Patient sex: F
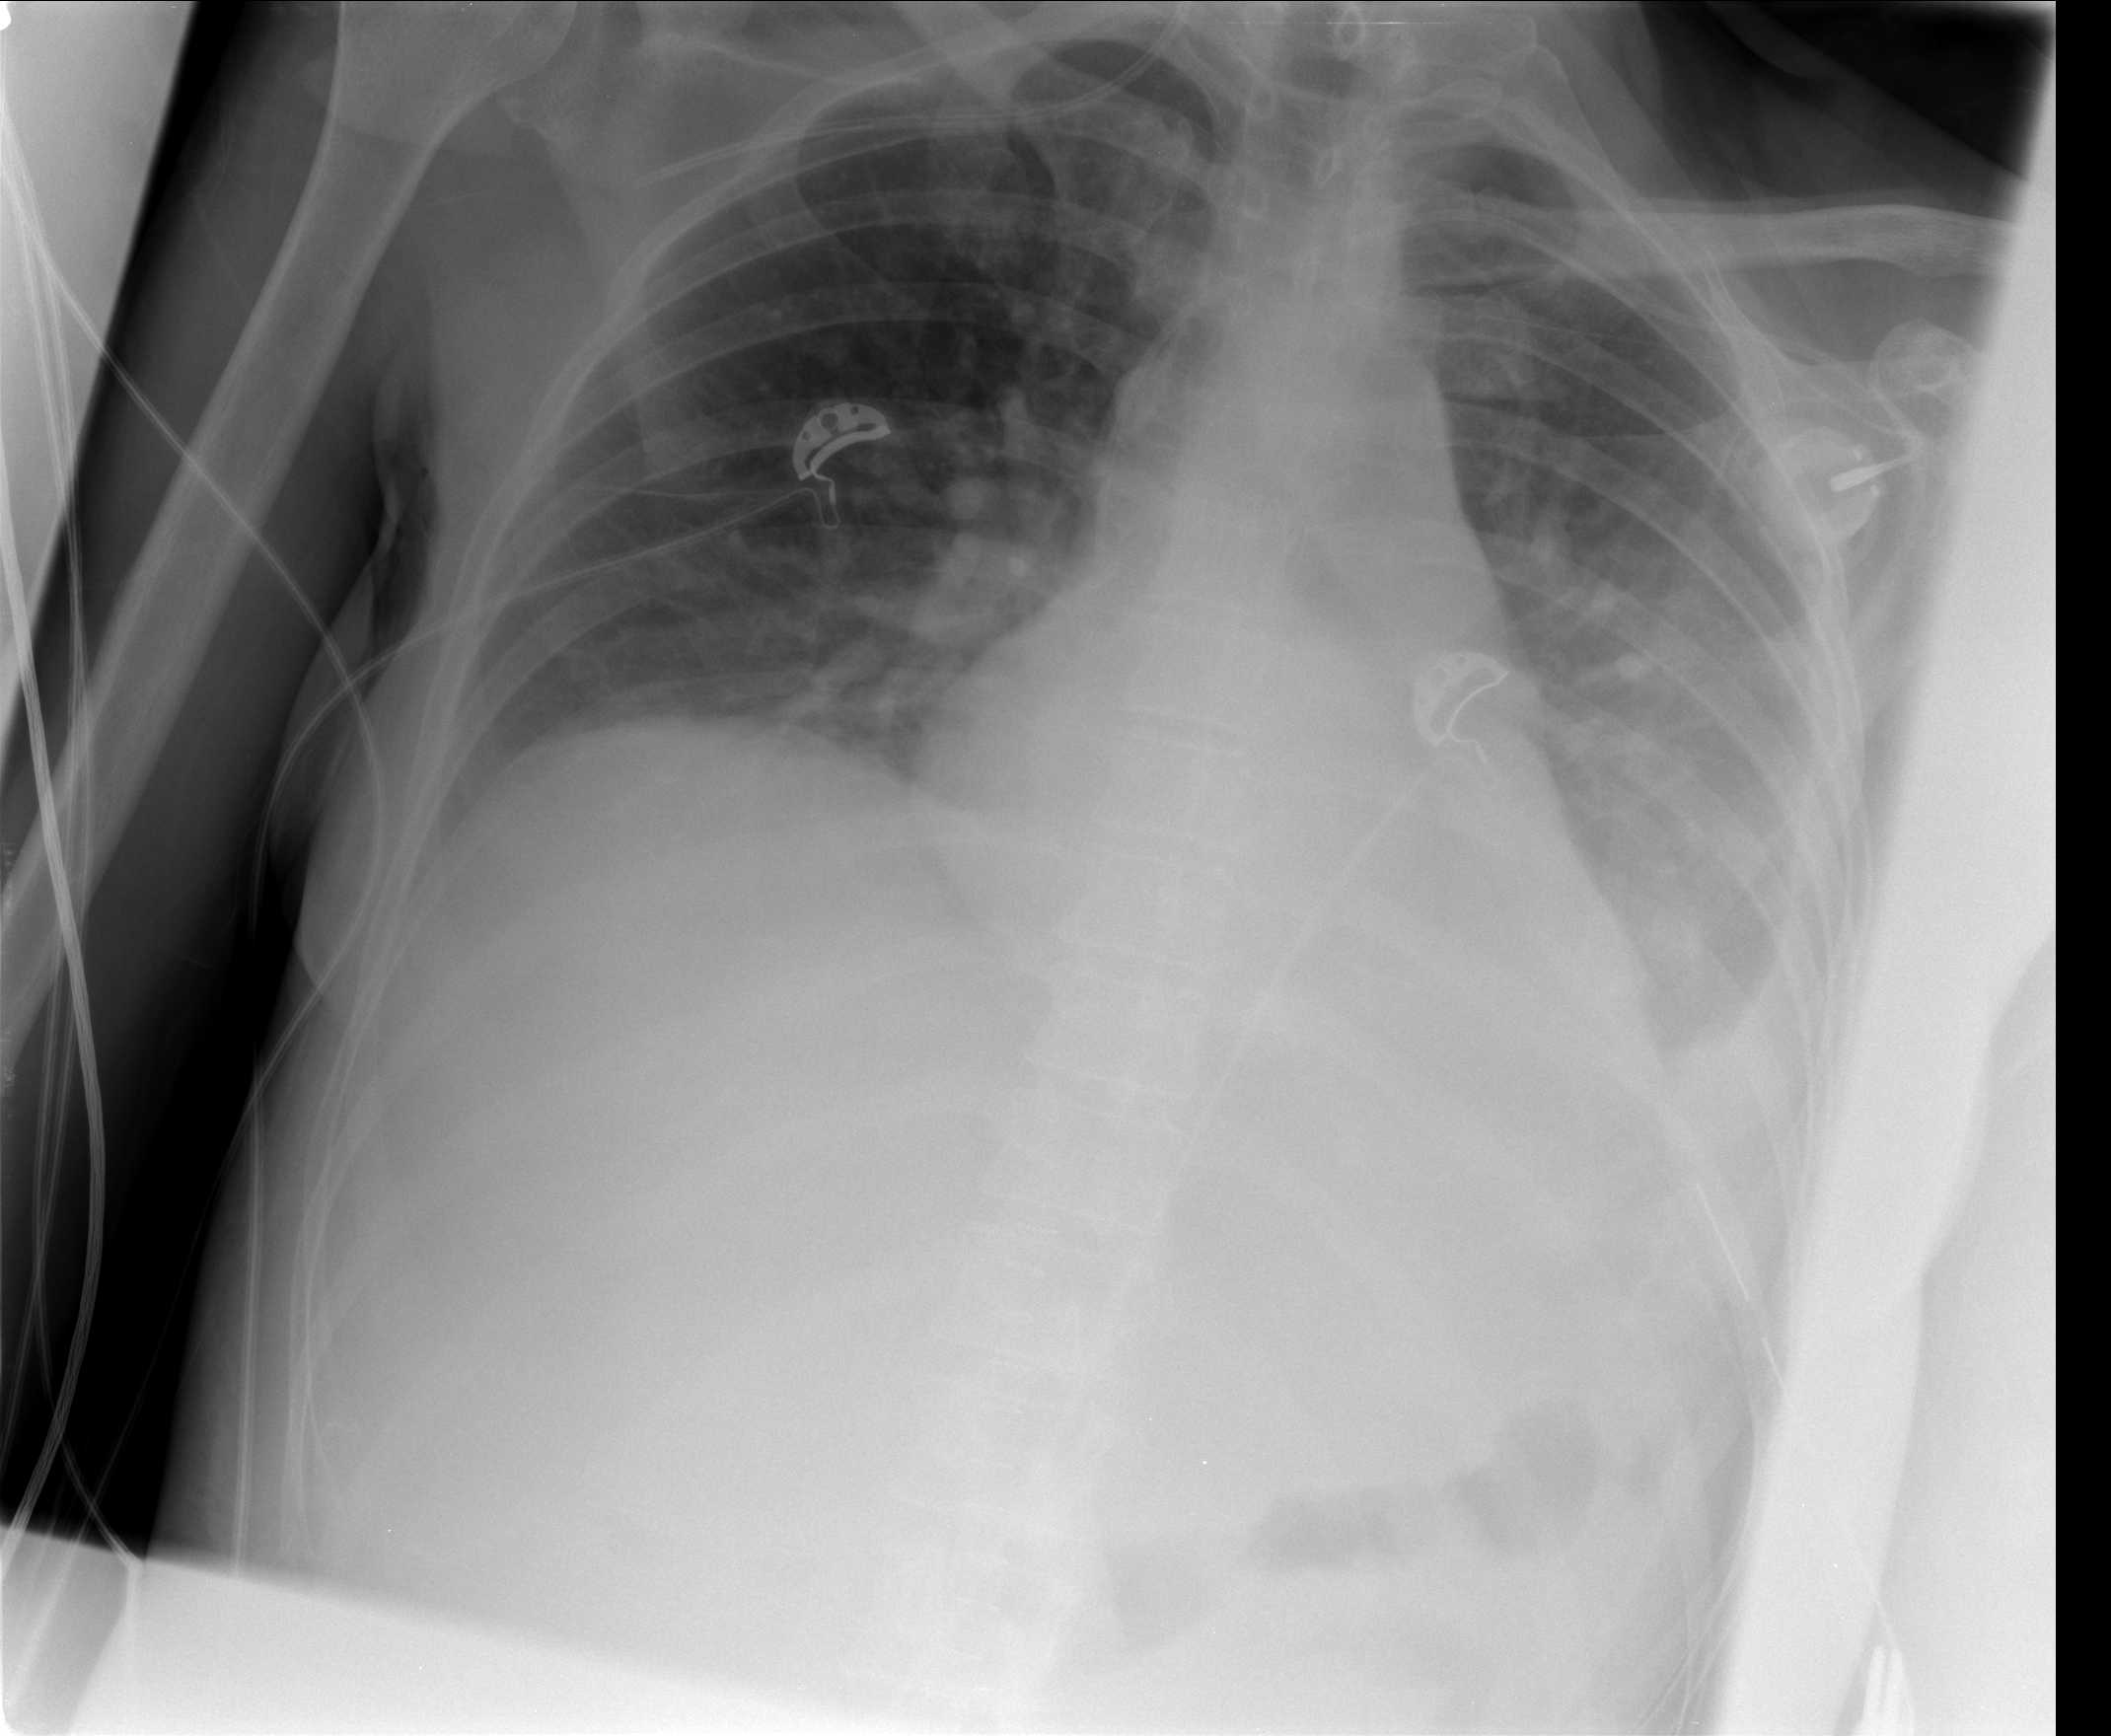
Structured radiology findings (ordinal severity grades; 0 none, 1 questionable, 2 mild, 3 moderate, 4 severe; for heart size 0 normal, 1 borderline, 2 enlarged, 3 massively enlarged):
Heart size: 0
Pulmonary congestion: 0
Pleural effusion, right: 0
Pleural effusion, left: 3
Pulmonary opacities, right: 0
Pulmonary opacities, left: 0
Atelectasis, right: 2
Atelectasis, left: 2